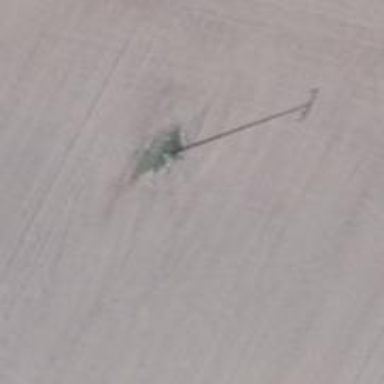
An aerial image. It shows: Power pole.